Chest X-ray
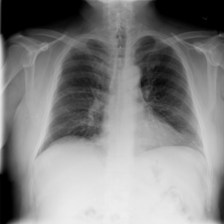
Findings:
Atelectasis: negative
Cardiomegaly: negative
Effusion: negative
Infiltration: negative
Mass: negative
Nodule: negative
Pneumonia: negative
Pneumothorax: negative
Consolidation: negative
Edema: negative
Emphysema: negative
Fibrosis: negative
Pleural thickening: negative
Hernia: negative